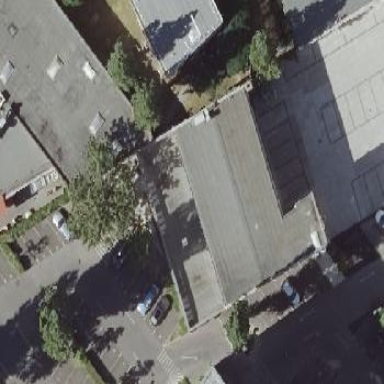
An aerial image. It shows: Commercial building.